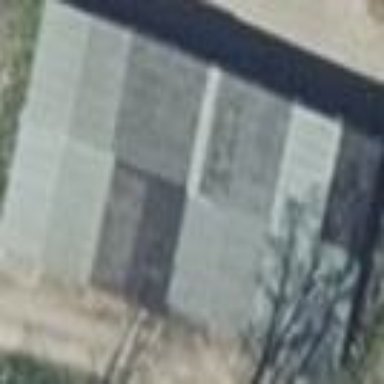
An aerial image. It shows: Group of garages.